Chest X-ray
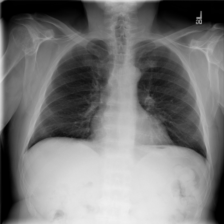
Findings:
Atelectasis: negative
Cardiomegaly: negative
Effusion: negative
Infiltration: negative
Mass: negative
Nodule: negative
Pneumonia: negative
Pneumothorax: negative
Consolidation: negative
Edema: negative
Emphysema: negative
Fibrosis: negative
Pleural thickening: negative
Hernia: negative